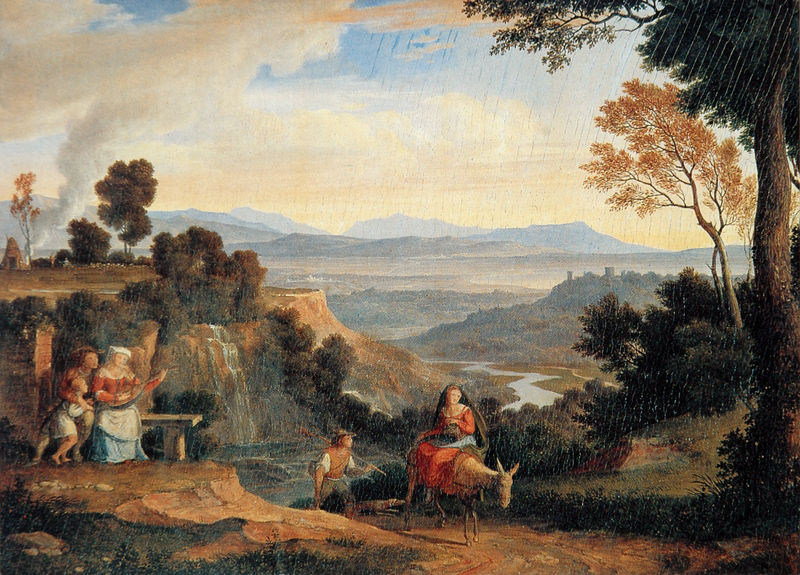
Titel: Landschaft bei Ronciglione
Künstler: Joseph Anton Koch
Standort: Hamburg
Institution: Hamburger Kunsthalle
Schlagwörter: baum, berg, blau, blätter, dunkel, felsen, feuer, himmel, laub, mann, schatten, wasser, weiß, wolken, bäume, fluss, frauen, gelb, grün, landschaft, menschen, mädchen, ocker, sand, see, sitzen, stadt, äste, abend, braun, frau, grau, hell, hut, licht, männer, orange, schwarz, strasse, tür, gebäude, gras, haus, rot, schleier, tier, weg, wiese, beige, haube, hemd, stein, tragen, instrument, ast, bach, ebene, erde, ferne, horizont, hügel, natur, weite, busch, büsche, gehen, hütte, pfad, qualm, rauch, decke, kind, paar, gitarre, ohren, tal, wald, wasserfall, bauern, esel, pferd, stock, turm, hufe, reiten, ritt, schürze, perspektive, stab, berge, fels, gebirge, dorf, idylle, bank, figuren, strom, brand, staffage, kopftuch, junge, schwanger, tor, flucht, regen, eingang, ruine, burg, einöde, wandern, schwarzweiß, schawrz, niederländisch, maultier, plateau, trompeten, laute, wanderstab, maria, blasen, koch, josef, joseph, zelt, ägypten, paare, heilige familie, jesuskind, flucht nach ägypten, himeml, hochplateau, jospeh, auszug aus ägypten, flucht aus ägypten, landwirte, auch, lucht nach ägypten, mäandernd, heilige femilie, chrtistus, föuß